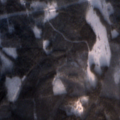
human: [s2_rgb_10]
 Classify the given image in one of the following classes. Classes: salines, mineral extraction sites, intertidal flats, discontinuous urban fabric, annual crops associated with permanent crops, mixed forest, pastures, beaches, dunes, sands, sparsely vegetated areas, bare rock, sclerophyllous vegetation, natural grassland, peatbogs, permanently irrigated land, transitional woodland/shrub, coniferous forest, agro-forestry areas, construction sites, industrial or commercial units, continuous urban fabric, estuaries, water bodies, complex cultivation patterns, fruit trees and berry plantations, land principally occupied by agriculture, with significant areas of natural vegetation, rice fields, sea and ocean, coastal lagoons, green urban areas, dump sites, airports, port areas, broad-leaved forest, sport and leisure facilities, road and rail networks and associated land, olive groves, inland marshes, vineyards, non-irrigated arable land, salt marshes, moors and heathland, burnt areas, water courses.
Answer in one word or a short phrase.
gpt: mixed forest, transitional woodland/shrub